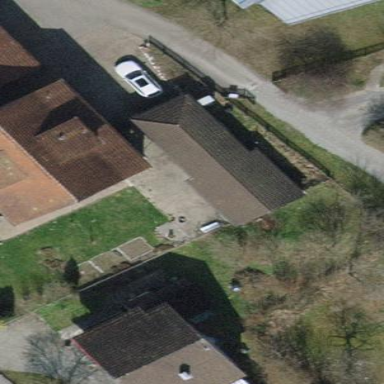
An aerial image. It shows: View of roof of building.